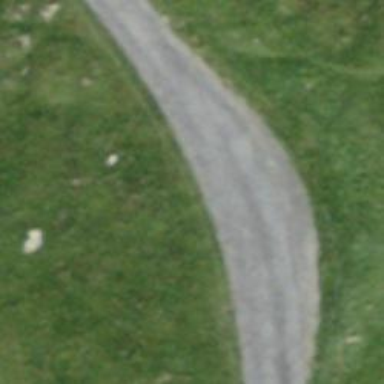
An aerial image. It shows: Passing place on the road.